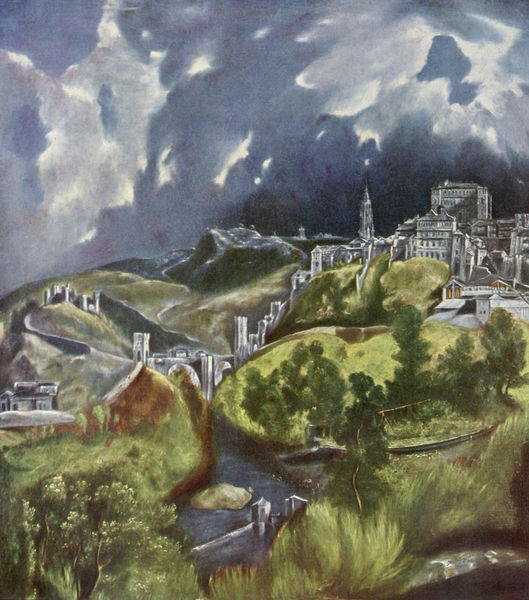
Titel: Ansicht von Toledo
Künstler: El Greco
Standort: New York (New York)
Institution: The Metropolitan Museum of Art
Schlagwörter: baum, berg, blau, blätter, dunkel, felsen, gemälde, gewitter, himmel, schatten, wasser, weiß, wolken, aquarell, bäume, fluss, grün, impressionismus, kirchturm, landschaft, see, stadt, abend, braun, grau, hintergrund, nacht, pastell, schwarz, strasse, vordergrund, gebäude, gras, haus, rasen, rot, schloss, weg, wiese, wolke, expressionismus, hochformat, malerei, architektur, spitze, stein, trauer, bild, bach, felder, horizont, häuser, hügel, natur, weide, weite, wind, brücke, gewässer, kirche, wege, wiesen, insel, tal, wald, wasserfall, boot, turm, turmspitze, spanien, ruhe, düster, ansicht, ort, perspektive, berge, fels, gebirge, gipfel, modern, dorf, mauer, herbst, fliessen, wehr, sturm, unwetter, wetter, wild, bett, mondlicht, befestigung, tadt, panorama, stadtansicht, tusche, ruine, burg, herbstlandschaft, eckig, türme, dom, alpen, festung, dunke, hügelig, mauern, reise, gemeinde, stadtmauer, aquädukt, esche, el greco, donner, brücken, aquadukt, äquadukt, wall, ölkreide, wetterwechsel, greco, dem, entlang, f8 taste funktioniert am mac n, hmm, und nun, vor, toledo, el, 1700, duero, landschafst